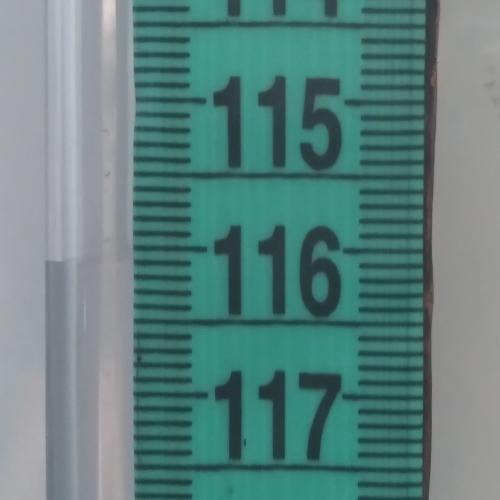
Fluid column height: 116.1 cm